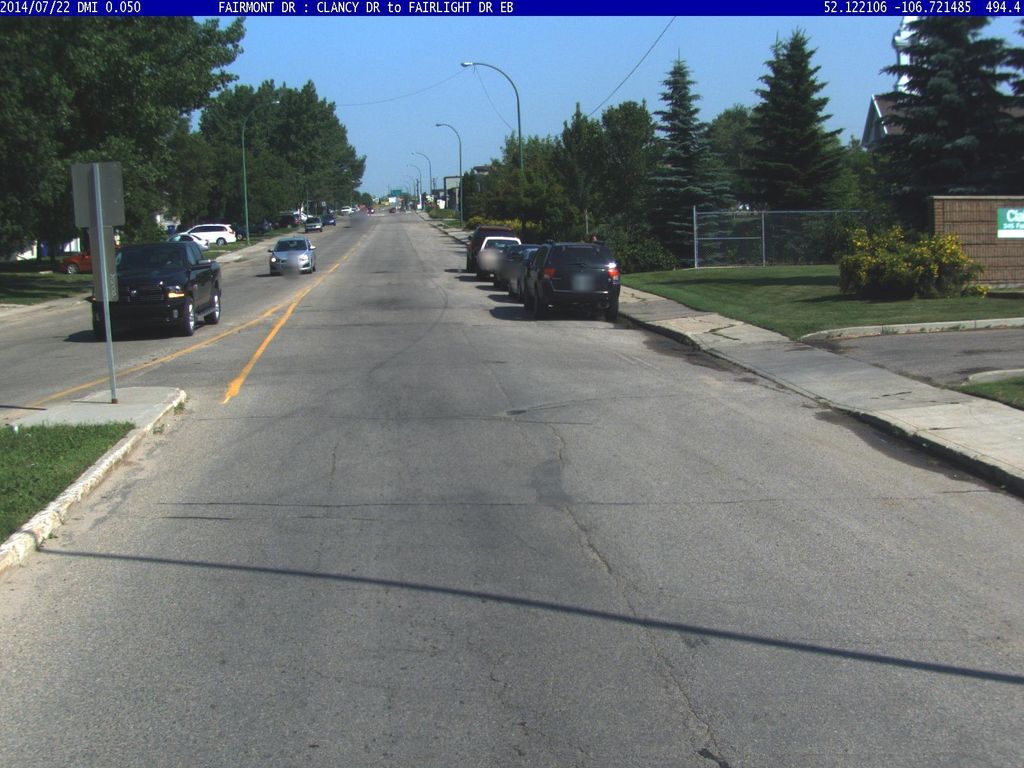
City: saskatoon